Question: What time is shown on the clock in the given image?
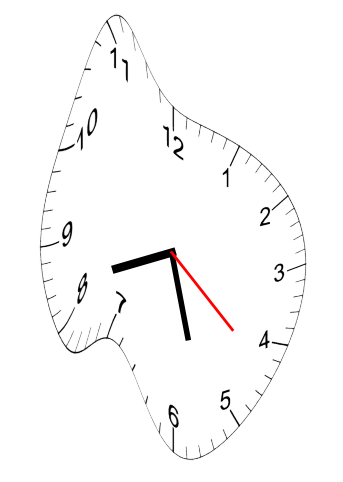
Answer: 08:27:22